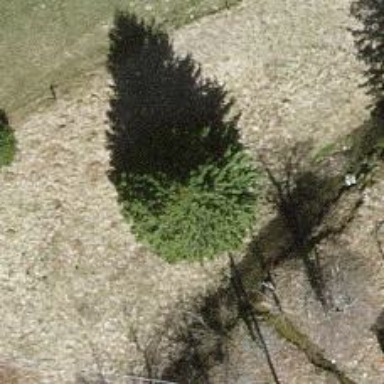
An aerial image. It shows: Beautiful tree in nature.